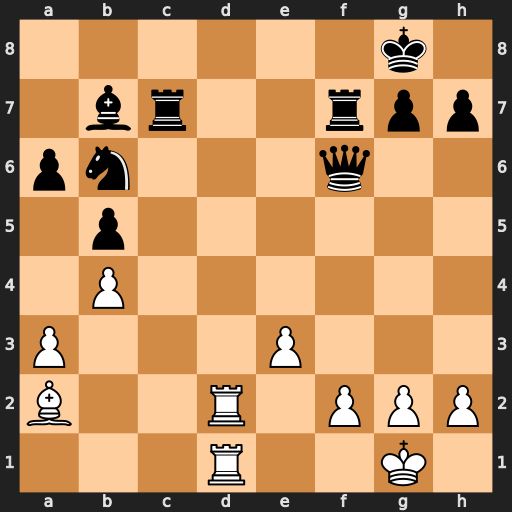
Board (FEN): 6k1/1br2rpp/pn3q2/1p6/1P6/P3P3/B2R1PPP/3R2K1
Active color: w
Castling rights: -
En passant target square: -
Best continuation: Rd8+ Qxd8 Rxd8#